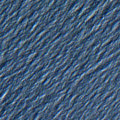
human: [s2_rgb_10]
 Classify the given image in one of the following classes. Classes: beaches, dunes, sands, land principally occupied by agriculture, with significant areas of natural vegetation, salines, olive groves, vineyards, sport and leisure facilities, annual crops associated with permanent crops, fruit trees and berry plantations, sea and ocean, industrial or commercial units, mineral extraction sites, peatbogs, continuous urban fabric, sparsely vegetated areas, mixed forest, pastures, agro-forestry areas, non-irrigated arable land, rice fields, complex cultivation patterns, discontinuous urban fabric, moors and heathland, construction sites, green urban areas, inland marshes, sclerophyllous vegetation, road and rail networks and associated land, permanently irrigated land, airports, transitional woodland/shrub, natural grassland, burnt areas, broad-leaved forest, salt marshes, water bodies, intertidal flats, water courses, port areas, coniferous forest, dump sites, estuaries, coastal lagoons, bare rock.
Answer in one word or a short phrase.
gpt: sea and ocean